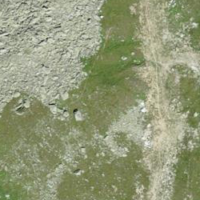
EUNIS habitat code: 31
Species observed at this site:
Viola calcarata